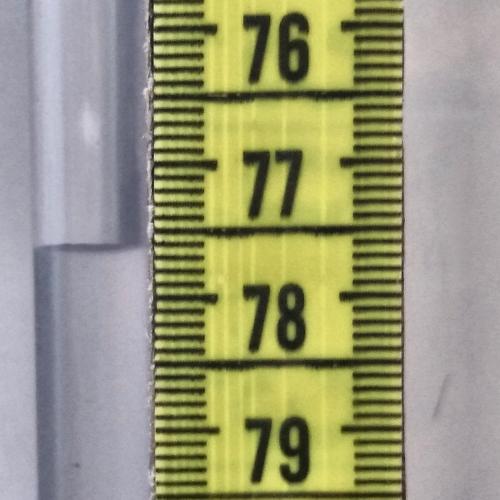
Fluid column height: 77.6 cm